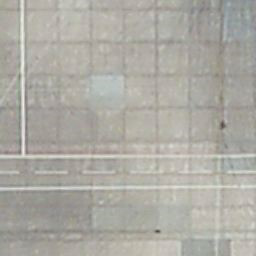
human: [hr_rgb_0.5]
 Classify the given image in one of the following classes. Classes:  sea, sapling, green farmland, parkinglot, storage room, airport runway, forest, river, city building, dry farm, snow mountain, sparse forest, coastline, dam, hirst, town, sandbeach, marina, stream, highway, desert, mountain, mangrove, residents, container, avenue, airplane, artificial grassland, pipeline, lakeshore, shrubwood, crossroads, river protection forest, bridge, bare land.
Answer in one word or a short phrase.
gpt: airport runway